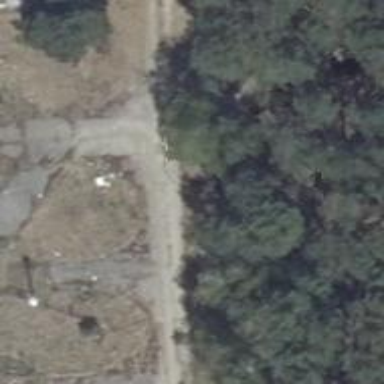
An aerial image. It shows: Service road with concrete surface.